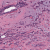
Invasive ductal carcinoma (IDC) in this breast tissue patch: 1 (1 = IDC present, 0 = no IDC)